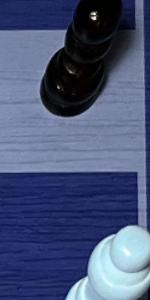
Label: Empty